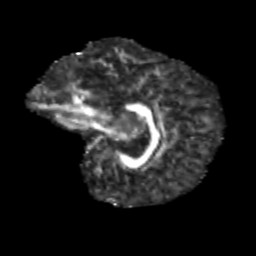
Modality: FA
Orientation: sagittal
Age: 9
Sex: female
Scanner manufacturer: siemens
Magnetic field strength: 3 T
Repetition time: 3.8 s
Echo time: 0.07 s